Question: Just trying to do a tutorial from a few weeks ago and run into a bit of trouble.
I'm trying to retrieve all the data from an array inside of mysql. Here's my code so far, which kinda works.
'''
include('db_conn.php'); //db connection
$query = "SELECT * FROM kit202_product";
$result = $mysqli->query($query);
while ($row = mysqli_fetch_array($result) )
{
printf("%s %s %d %s
", $row[0], $row[1],$row[2], $row[3]);
}
'''
The table is meant to look like <URL>

While the code does work (it prints out every value), How do I organize it so it looks like that in the picture?
I'm guessing I need to print into a table somehow?
Googling hasn't really gotten me anywhere. Only really shown be how to print one line of the array.
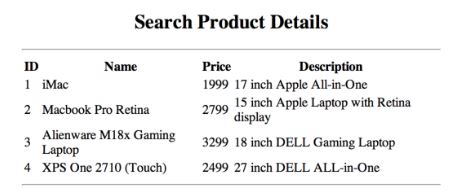
Answer: You could do it in a table by looping your results inside the '<tr>s'
'''
<?php
include('db_conn.php'); //db connection
$query = "SELECT * FROM kit202_product";
$result = $mysqli->query($query);
?>
<h1>Search Product Details</h1>
<table>
<thead>
<tr>
<th>ID</th>
<th>Name</th>
<th>Price</th>
<th>Description</th>
</tr>
</thead>
<tbody>
<?php
while ($row = mysqli_fetch_array($result) )
{
?>
<tr>
<?php
echo "<td>" . $row[0] . "</td>";
echo "<td>" . $row[1] . "</td>";
echo "<td>" . $row[2] . "</td>";
echo "<td>" . $row[3] . "</td>";
?>
</tr>
<?php
}
?>
</tbody>
</table>
'''